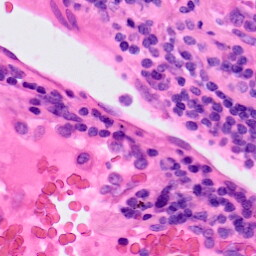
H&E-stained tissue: Lung